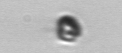
Label: nanoplankton_mix